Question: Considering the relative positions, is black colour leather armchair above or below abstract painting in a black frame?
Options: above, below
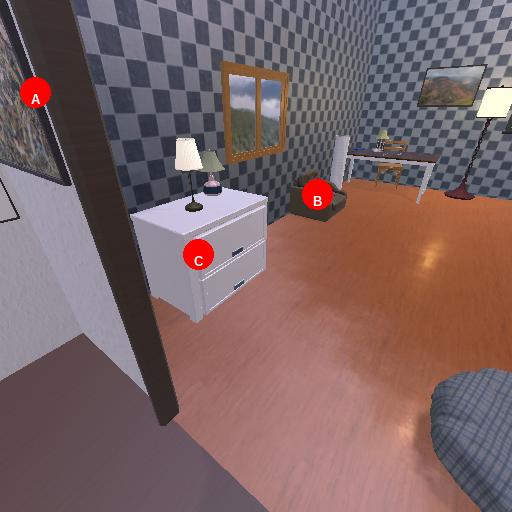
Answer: above